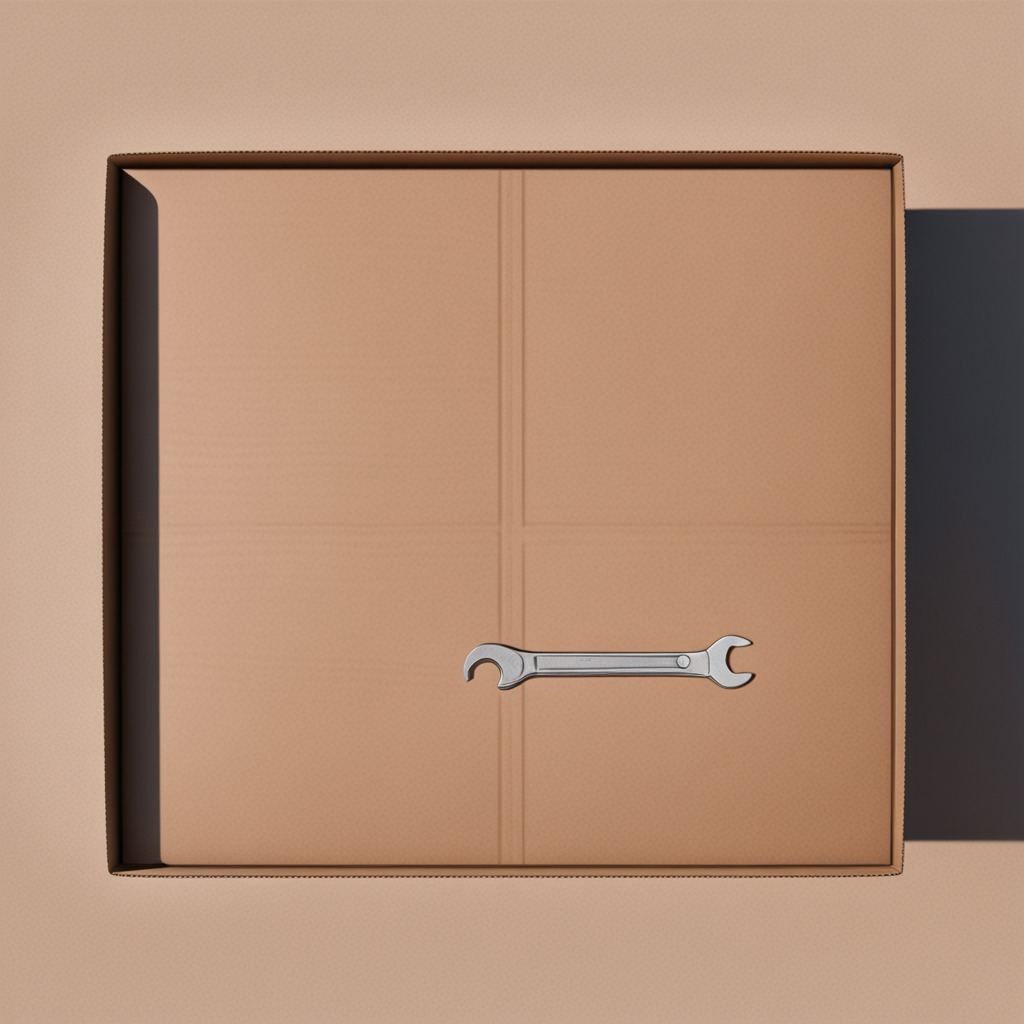
An wrench is lying on the cardboard box surface in an outdoor workshop during daytime bright natural light soft shadows slightly creased but